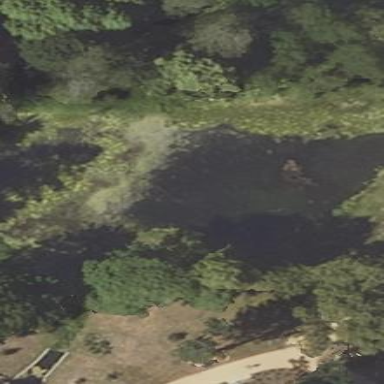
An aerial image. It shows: Pond with natural water.